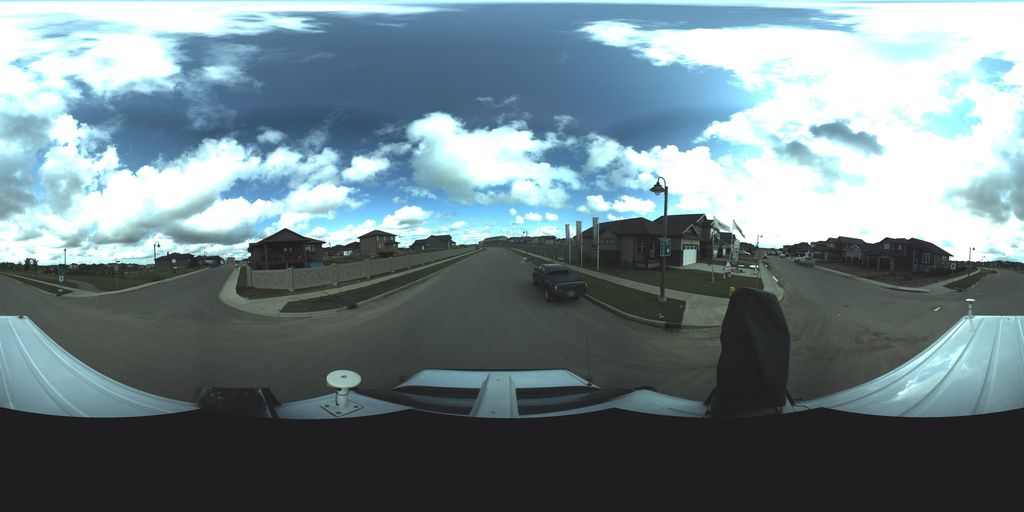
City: saskatoon